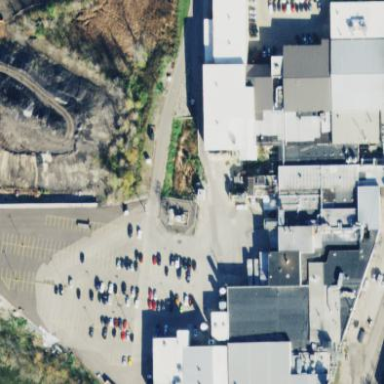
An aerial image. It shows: Industrial building with works.